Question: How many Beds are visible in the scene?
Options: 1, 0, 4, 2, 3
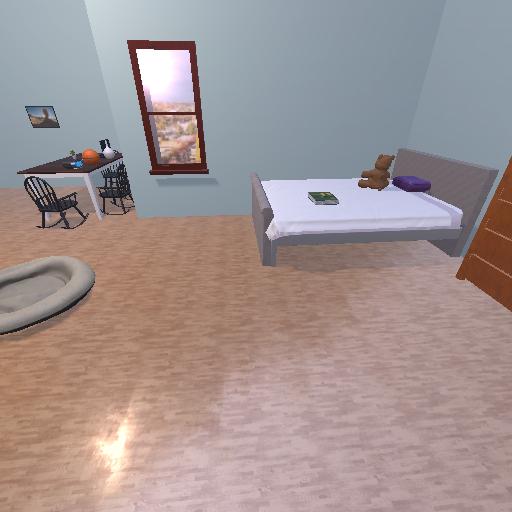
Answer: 1